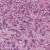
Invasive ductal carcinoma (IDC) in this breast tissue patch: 1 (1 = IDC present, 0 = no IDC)